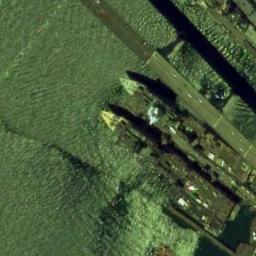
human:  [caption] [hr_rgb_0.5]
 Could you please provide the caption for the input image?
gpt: There are several ships at sea .

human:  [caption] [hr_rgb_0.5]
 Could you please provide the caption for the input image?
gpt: The two ships are docked at the dock and a road is next to the ship .

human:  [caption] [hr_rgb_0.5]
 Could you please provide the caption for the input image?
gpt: There are three ships in the green water on the shore .

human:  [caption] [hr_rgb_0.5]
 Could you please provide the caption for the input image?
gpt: Two iron cyan ships docked at the dock .

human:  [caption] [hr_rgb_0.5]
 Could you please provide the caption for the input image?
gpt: There are two ships surrounded by green water .